Question: Is there anyway to overall centre a webpage that already has fixed values? I personally wouldn't have thought so, but I've spent a lot of time making a layout I'm happy with and now to centre it, it's all going to have to be rewritten. Is there any way at all to in case and centre pre-written code? Like a table? Sorry, if this is an uneducated question pretty new to code.
Any guidance or direction would be great
This what I'm after, which is currently all fixed to the left:

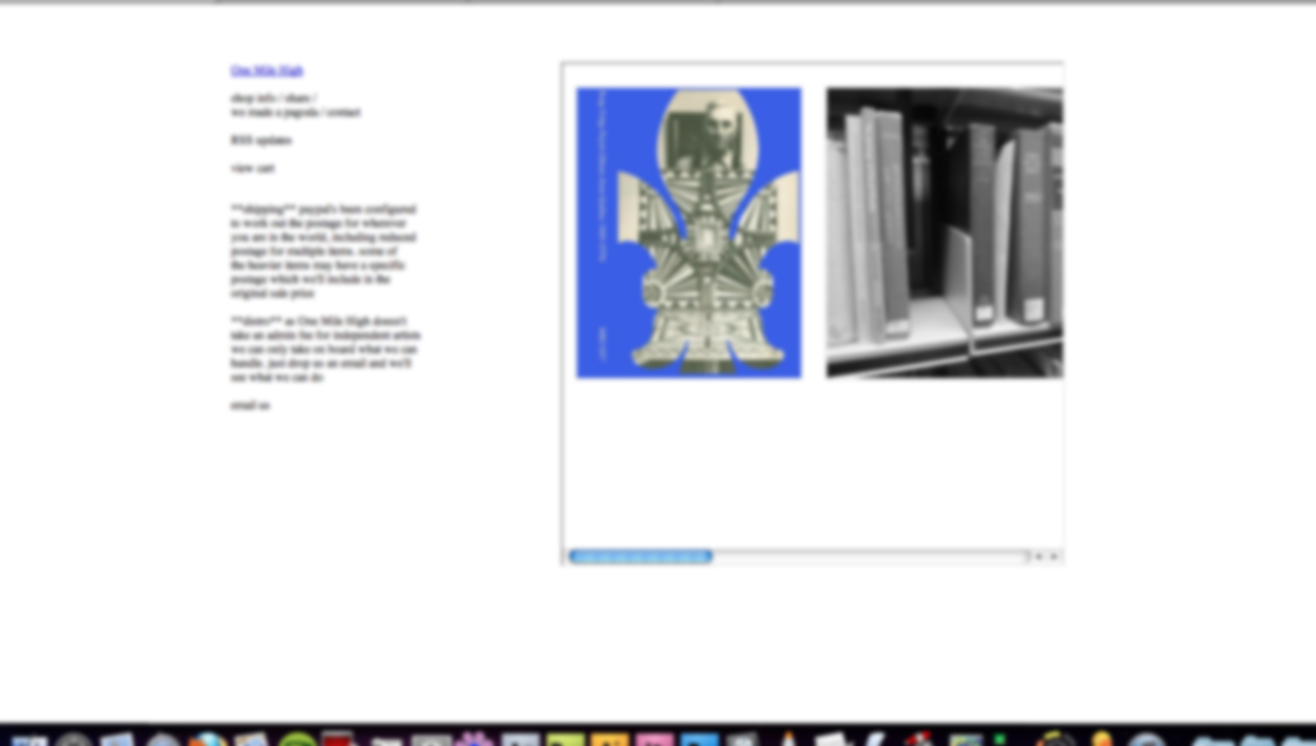
Answer: You could try putting it inside a wrapper with a fixed width and left and right margins set to auto:
'''
#wrapper {
width: 700px;
margin:0 auto;
}
<div id="wrapper">
<!-- your content goes here -->
</div>
'''